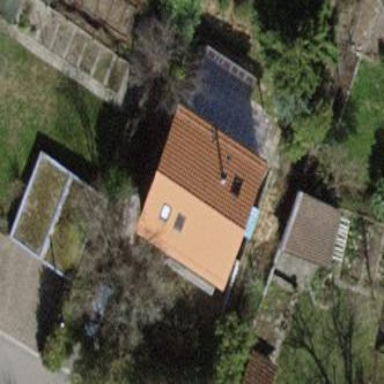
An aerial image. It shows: Building with tile roof.